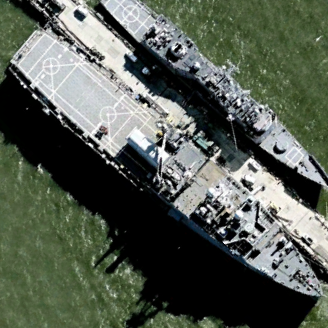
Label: combat